Chest X-ray:
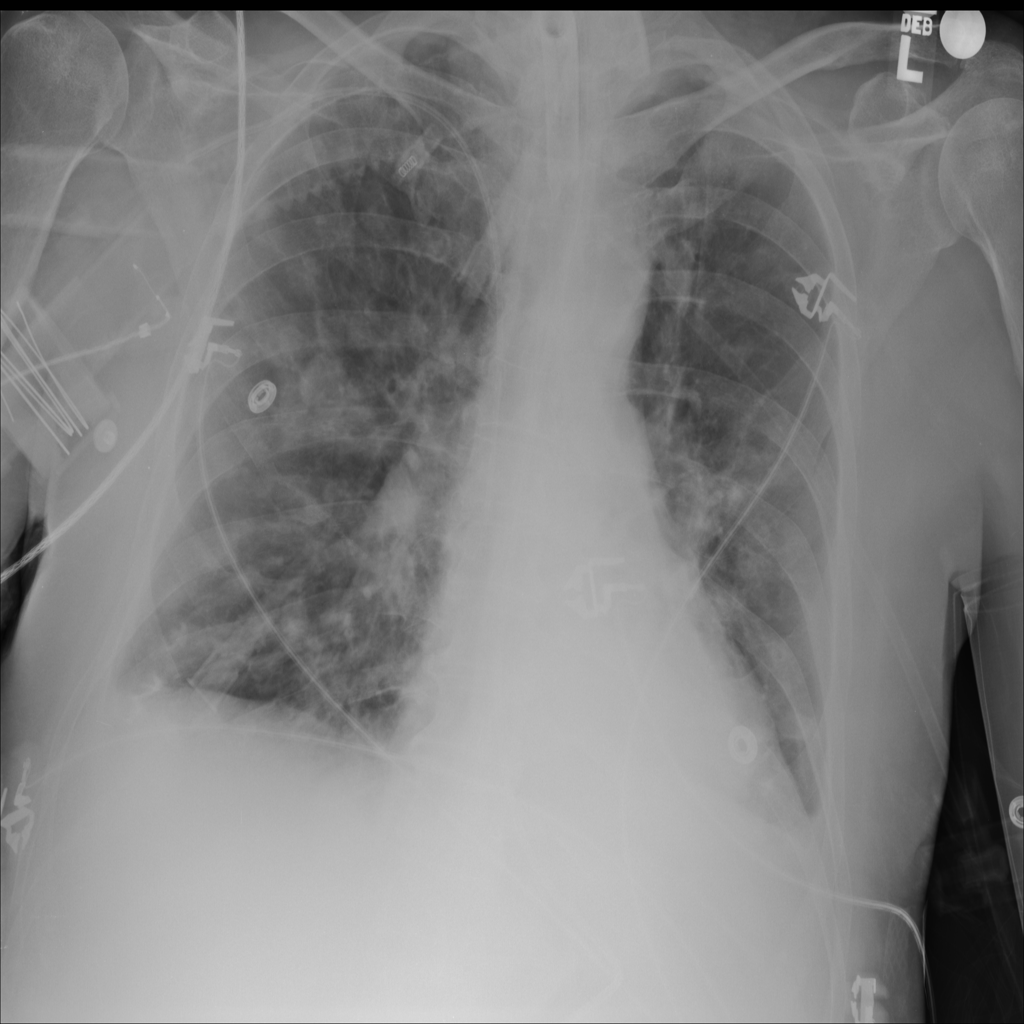
Findings: Diffuse Nodule, Consolidation, Effusion
No abnormal finding: no